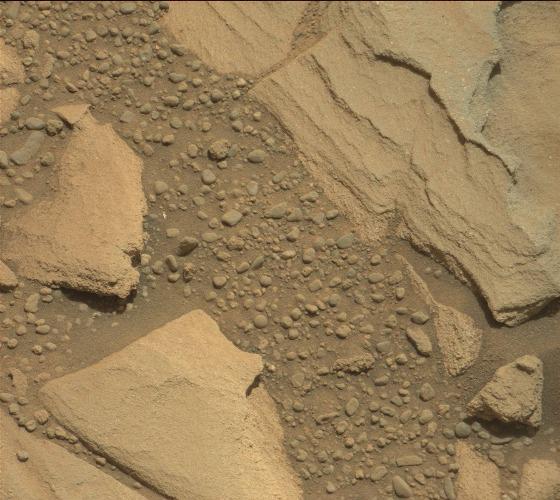
Terrain classes present: Bedrock, Gravel / Sand / Soil, Rock, Shadow